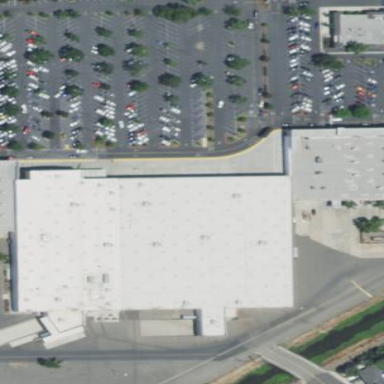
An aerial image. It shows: Building that houses supermarket.